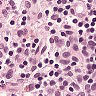
Metastatic tissue present: no